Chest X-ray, PA view. Patient: 46 years old, sex F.
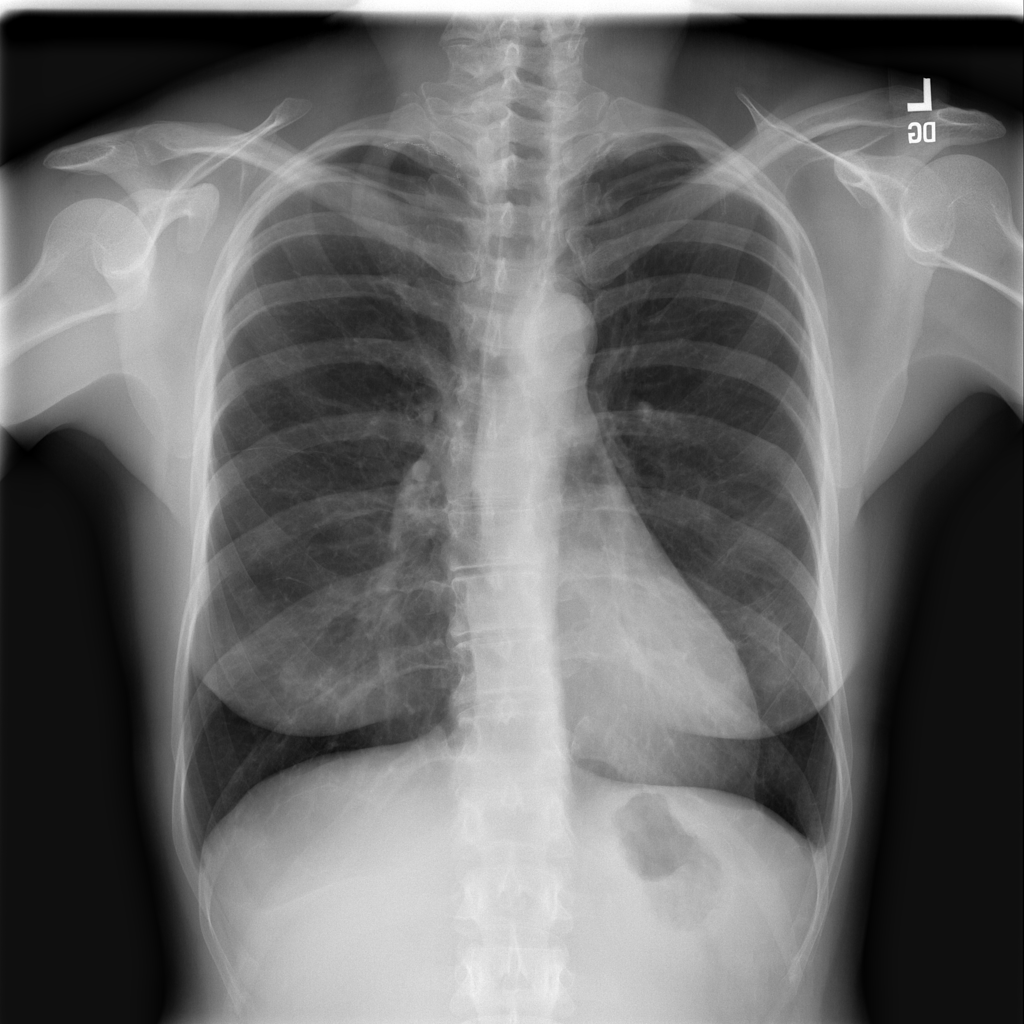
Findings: Infiltration